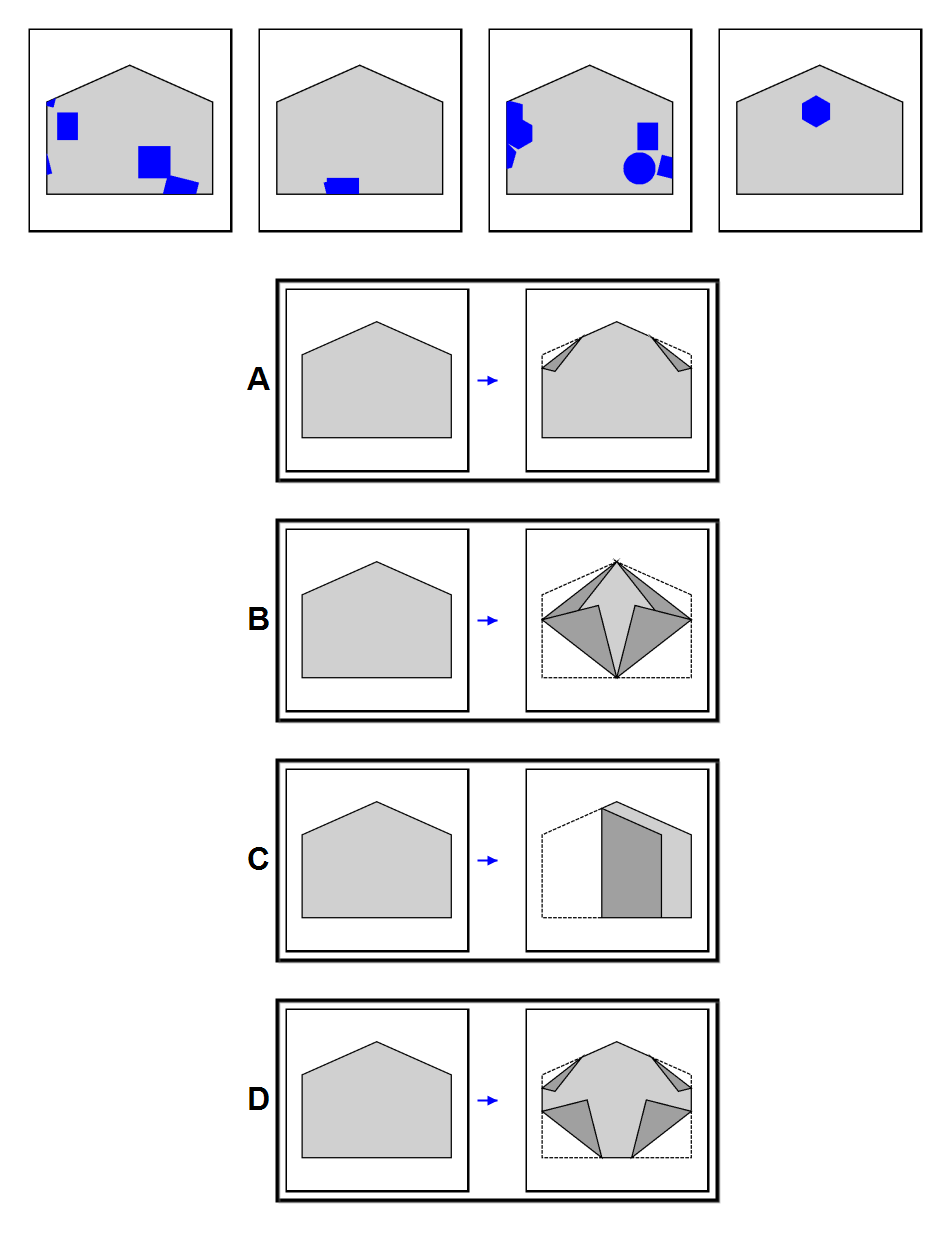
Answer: D